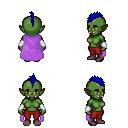
a pixel art fantasy rpg character, female body template, orc, green skin, lavender cape, red pants, blue mohawk hairstyle, white cloth bracers, maroon shoes, four views (front, back, left, right), 2x2 character sprite sheet, small pixel art, hard edges, no anti-aliasing